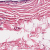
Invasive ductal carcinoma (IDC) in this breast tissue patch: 0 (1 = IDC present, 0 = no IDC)